Interaction volume radius: 10 \u00c5
Interaction volume height: 25 \u00c5
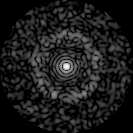
Disorder parameter: 0.8326